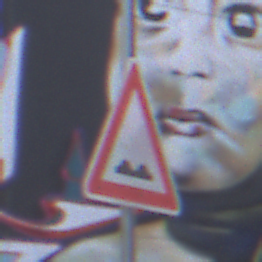
Verkehrszeichen: UnebeneFahrbahn
Umgebung: Outdoor, Urban
Tageszeit: MorningAfternoon
Wetter: PartlyCloudy
Licht: Natural
Jahreszeit: NotSpecified
Kontrast: LowContrast